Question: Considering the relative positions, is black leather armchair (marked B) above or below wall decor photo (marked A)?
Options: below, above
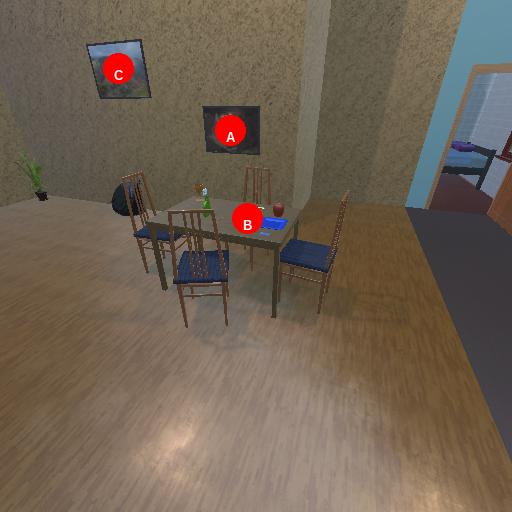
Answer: below